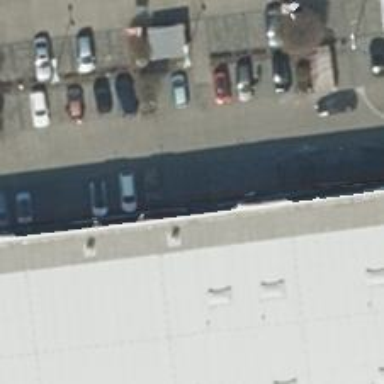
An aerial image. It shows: Parking space is available.